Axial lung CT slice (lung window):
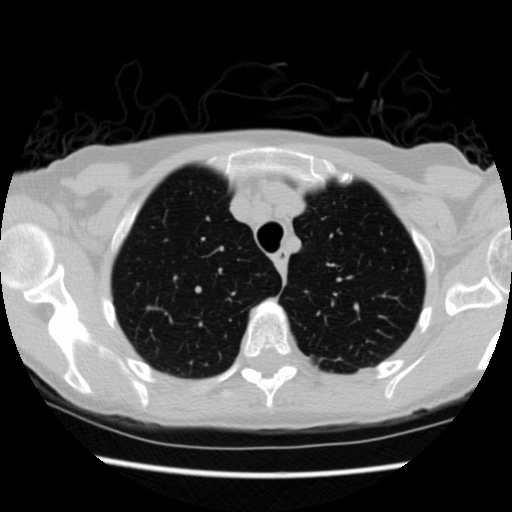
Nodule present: no